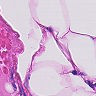
Metastatic tissue present: no